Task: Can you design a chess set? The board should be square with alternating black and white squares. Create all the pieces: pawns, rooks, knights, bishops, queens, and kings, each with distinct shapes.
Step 1985:
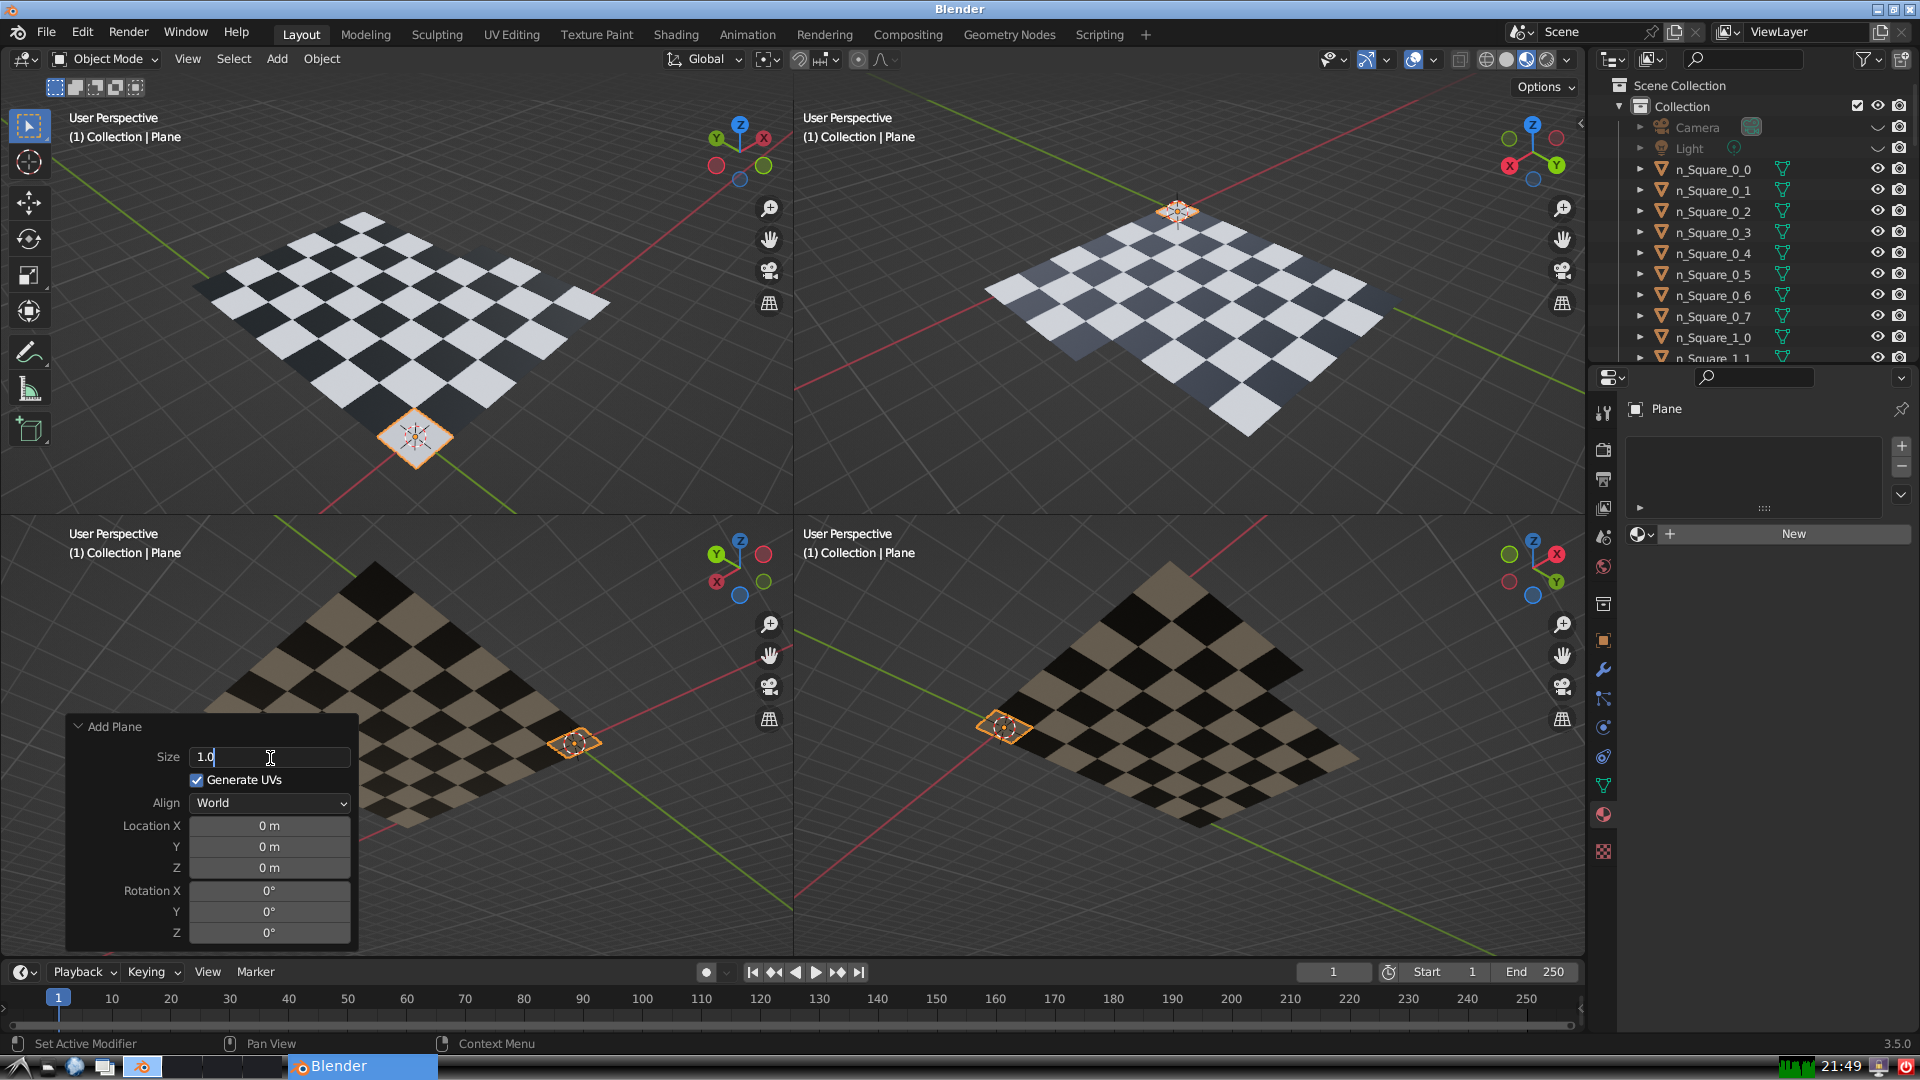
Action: {"key_press": ['Return']}